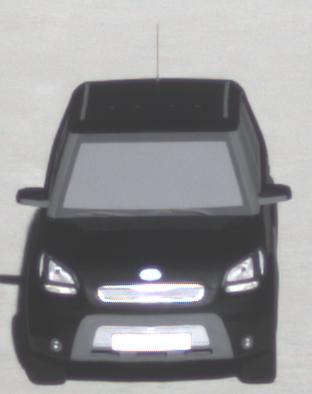
Make: KIA
Model: Soul 1.6
Detailed model: Soul (AM)
Model produced from: 2009/02
Model produced until: 2009/11
Doors: 5
Color: black
Road condition: dry road
Daytime: morning or afternoon
Contrast: high contrast